Interaction volume radius: 5 \u00c5
Interaction volume height: 40 \u00c5
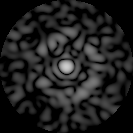
Disorder parameter: 0.8206